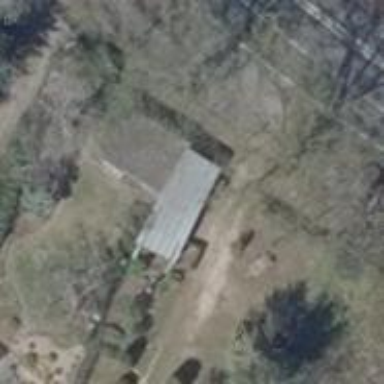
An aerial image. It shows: Driveway.